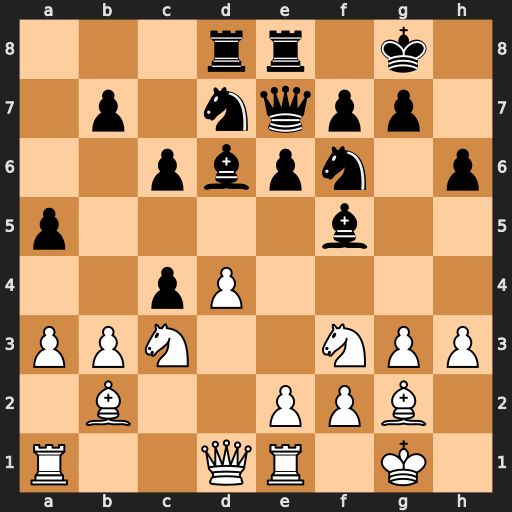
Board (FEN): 3rr1k1/1p1nqpp1/2pbpn1p/p4b2/2pP4/PPN2NPP/1B2PPB1/R2QR1K1
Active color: w
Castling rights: -
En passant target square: -
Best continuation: e4 Bg6 e5